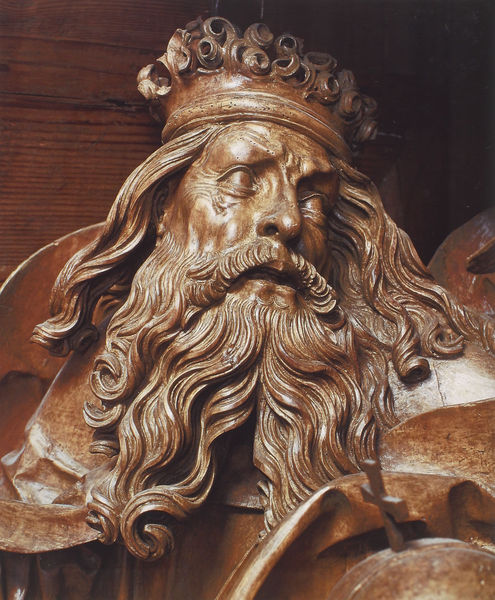
Titel: Marienaltar der Wallfahrts- und Pfarrkirche St. Maria am grünen Anger in Mauer bei Melk
Standort: Melk, Wallfahrts- und Pfarrkirche St. Maria am grünen Anger (EU - AUT)
Schlagwörter: kopf, mann, braun, holz, blick, alt, bart, augen, falten, mensch, kirche, figur, haare, person, augenbrauen, krone, locke, locken, statue, alter mann, könig, skepsis, kreuz, herrscher, schnitzerei, verzweiflung, seitenblick, chor, geschnitzt, schnitzwerk, regent, holzkunst, seitblick